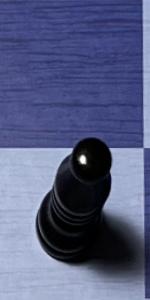
Label: Bishop_Black